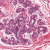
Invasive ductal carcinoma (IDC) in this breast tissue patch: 0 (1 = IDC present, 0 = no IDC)